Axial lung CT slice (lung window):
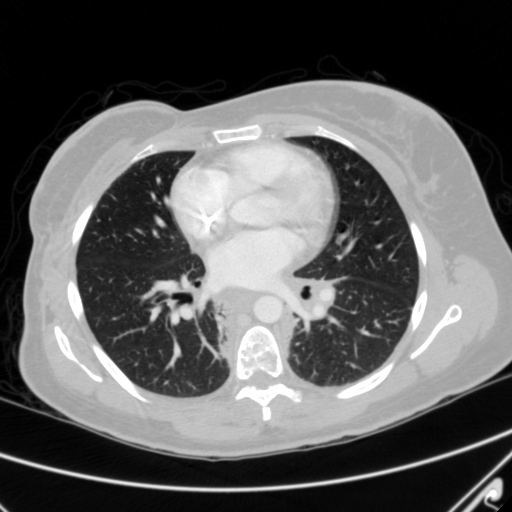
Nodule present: no